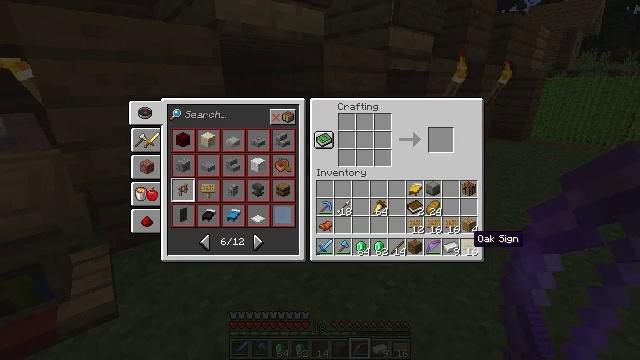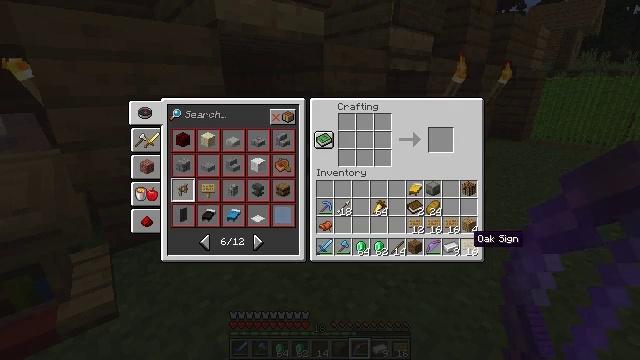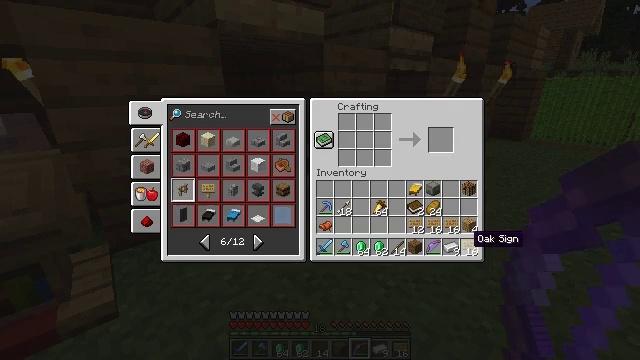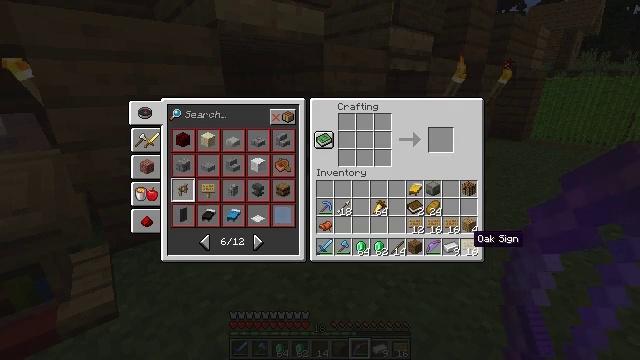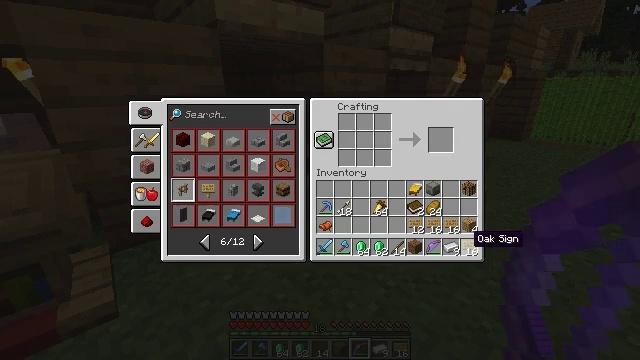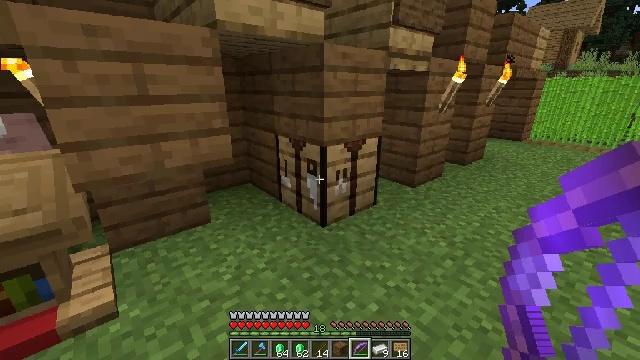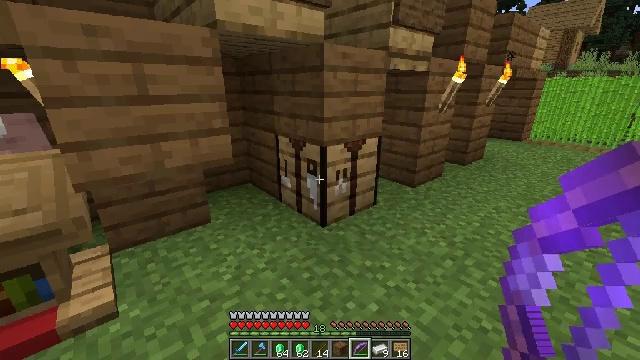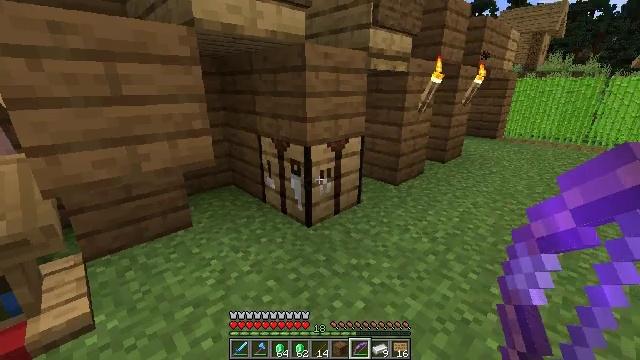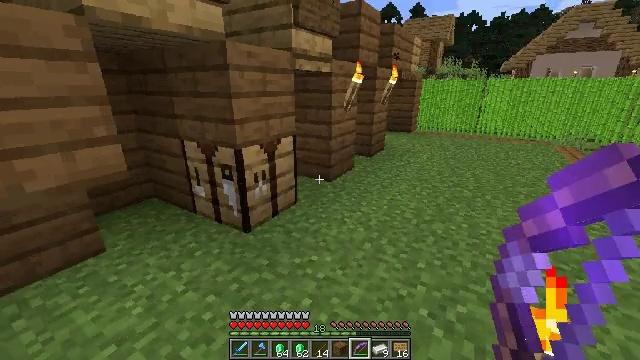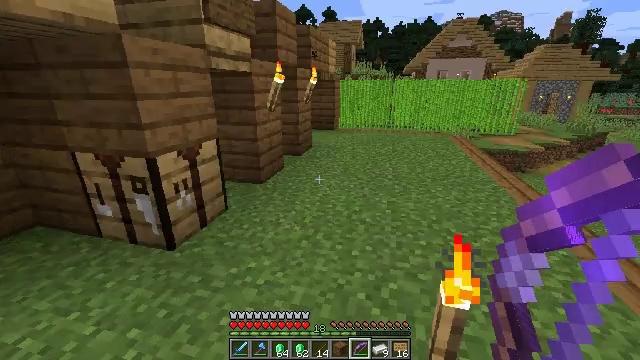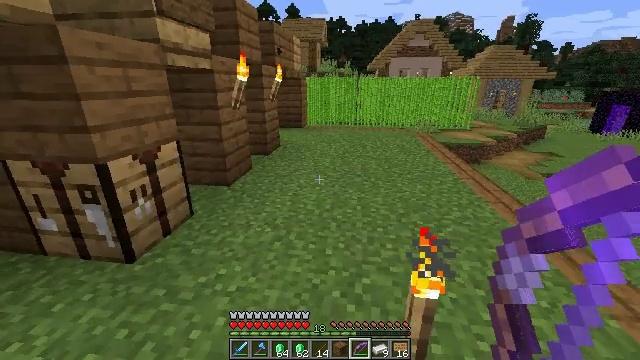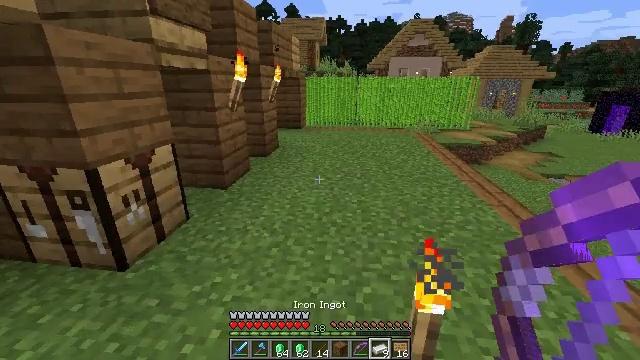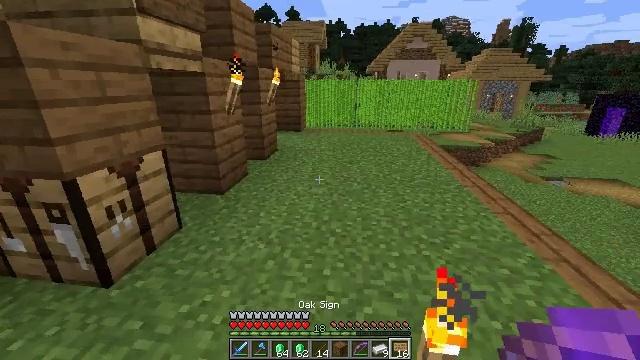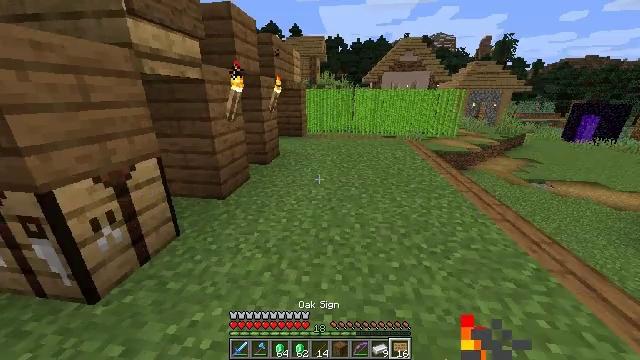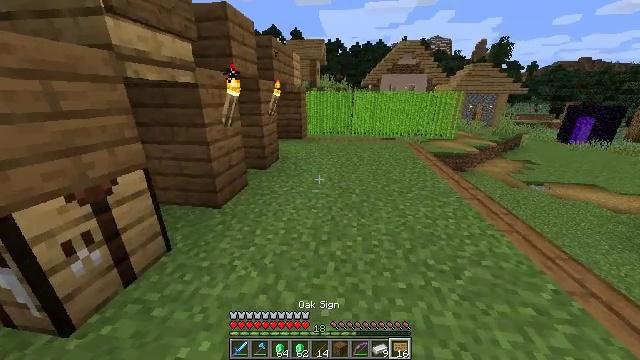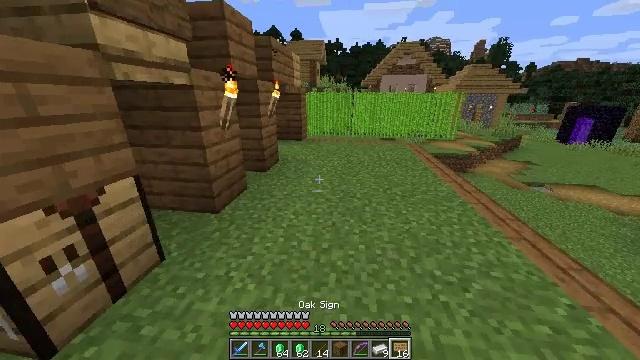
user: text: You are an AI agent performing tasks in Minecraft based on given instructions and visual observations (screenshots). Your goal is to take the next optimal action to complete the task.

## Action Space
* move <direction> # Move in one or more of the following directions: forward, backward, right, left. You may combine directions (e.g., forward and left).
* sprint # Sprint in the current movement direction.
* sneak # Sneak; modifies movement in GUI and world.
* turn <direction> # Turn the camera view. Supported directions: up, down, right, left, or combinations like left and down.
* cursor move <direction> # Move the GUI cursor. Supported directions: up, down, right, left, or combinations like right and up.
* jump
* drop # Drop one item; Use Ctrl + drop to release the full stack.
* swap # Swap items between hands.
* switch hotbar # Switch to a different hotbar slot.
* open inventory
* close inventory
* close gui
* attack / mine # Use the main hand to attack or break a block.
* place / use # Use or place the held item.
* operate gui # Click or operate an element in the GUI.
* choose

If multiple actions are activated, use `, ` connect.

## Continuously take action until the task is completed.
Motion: motion action
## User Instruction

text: Mine the spruce wall sign.
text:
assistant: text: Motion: no_op
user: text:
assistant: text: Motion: no_op
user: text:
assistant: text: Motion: no_op
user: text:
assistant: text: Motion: no_op
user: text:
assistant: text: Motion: no_op
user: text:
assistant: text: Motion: close gui
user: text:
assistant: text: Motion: turn right, open inventory
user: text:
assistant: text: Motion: turn right
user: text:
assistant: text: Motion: turn right
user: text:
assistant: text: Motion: move forward, turn right
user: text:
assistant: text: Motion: move forward, sprint
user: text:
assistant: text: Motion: move forward, sprint
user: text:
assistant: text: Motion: move forward, sprint
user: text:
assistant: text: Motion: move forward, sprint
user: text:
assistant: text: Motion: move forward, sprint
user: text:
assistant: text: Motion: move forward, sprint
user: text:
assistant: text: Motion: move forward, sprint
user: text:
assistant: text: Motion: move forward, sprint
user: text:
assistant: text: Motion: move forward, sprint
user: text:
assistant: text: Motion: move forward, sprint
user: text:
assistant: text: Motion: move forward, sprint
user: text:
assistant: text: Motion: move forward and move right, sprint
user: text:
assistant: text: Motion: move forward and move right, sprint
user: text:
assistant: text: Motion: move forward and move right, sprint
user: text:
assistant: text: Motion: move forward, sprint
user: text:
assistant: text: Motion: move forward, sprint
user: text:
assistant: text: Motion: move forward, sprint
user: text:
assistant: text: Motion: move forward, sprint
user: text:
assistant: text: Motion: move forward, sprint, turn left
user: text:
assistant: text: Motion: move forward, sprint, turn left